Question: I would overlapp a google adsense message to an image.

I am using Twitter Bootstrap
'''
<div id="row">
<div id="span12">
<img src="xxxxx"/ id="myimage"/>
<div id="googleadsense">google adsense code
</div>
<div>
'''
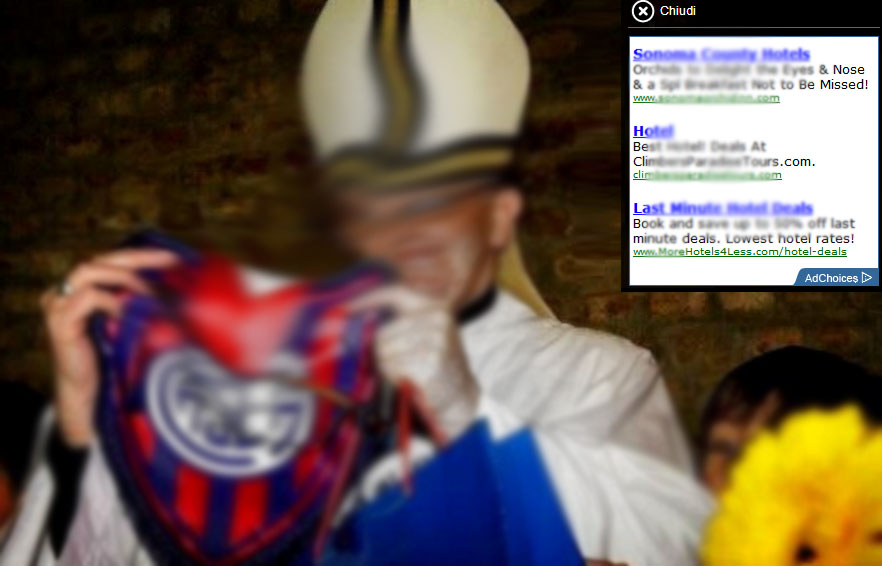
Answer: I think you should be able to do this by applying a background image to your span12 div then position the google adsense div
'''
<div id="row">
<div id="span12 myimage">
<div id="googleadsense">google adsense code </div>
</div>
<div>
'''
CSS
'''
.myimage{
position:relative: /* set so we can position the adsense child */
min-height:...;
background:#fff url('path/to/background-image.jpg') no-repeat left top;
}
.googleadsense{
position:absolute:
top:0;
right:0;
}
'''
Good luck!